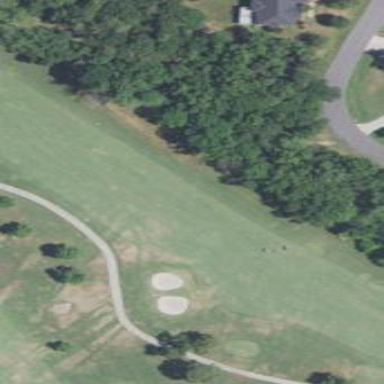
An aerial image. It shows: Grassy area designated as golf fairway.